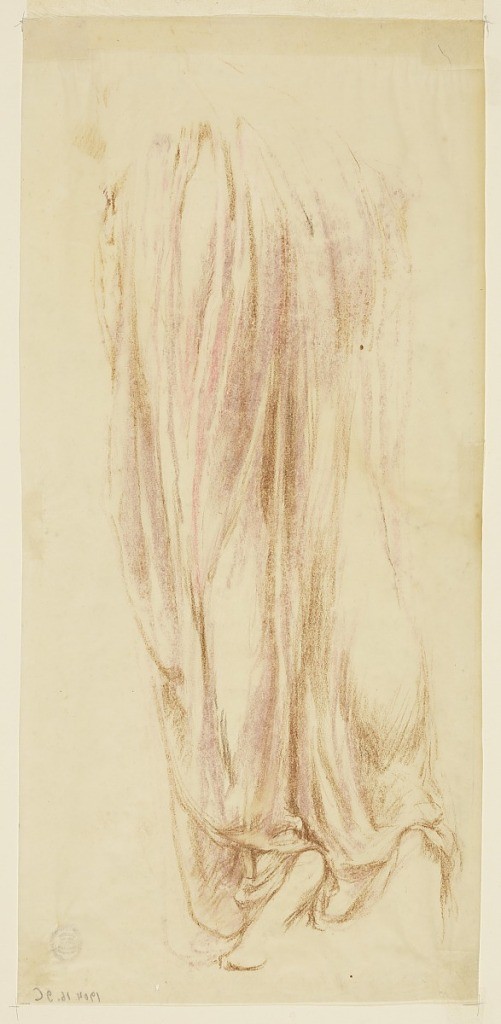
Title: Study for a woman, “Vintage Festival,” Mendelssohn Glee Club, New York, NY
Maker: Robert Frederick Blum, American, 1857–1903
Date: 1895–1898
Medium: Brown, rose, raspberry pastel crayon on tracing paper
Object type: Drawing
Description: Sketch of a female figure's legs. The legs and skirt are shown, the feet being indicated.